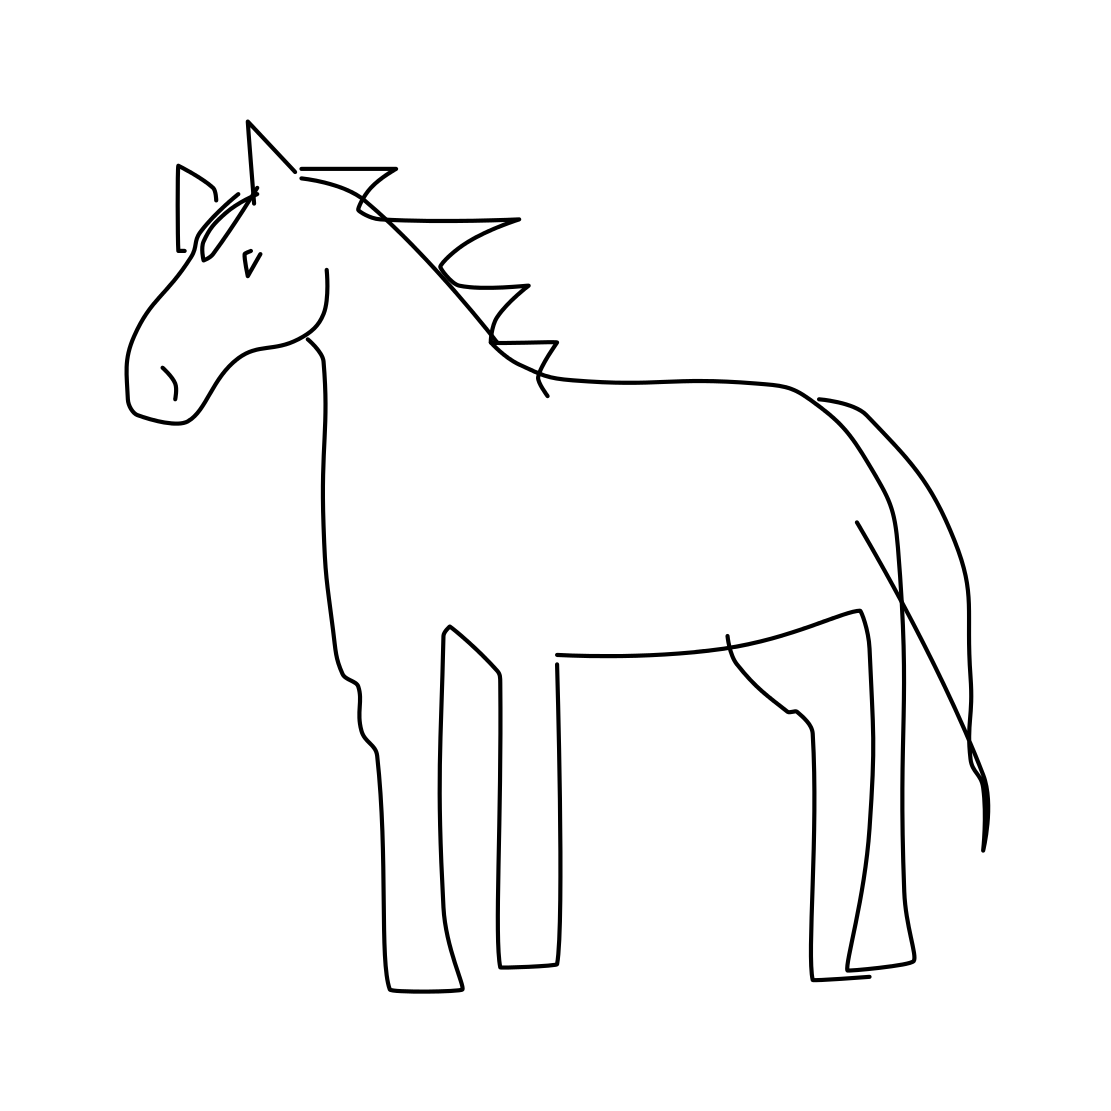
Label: horse